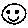
Label: smiley face